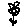
Label: flower